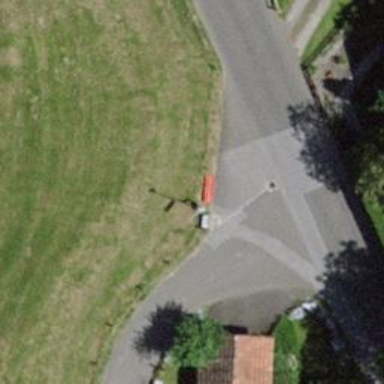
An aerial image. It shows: Bus stop with platform for public transport.